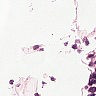
Metastatic tissue present: no